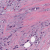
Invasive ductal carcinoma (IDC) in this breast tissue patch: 1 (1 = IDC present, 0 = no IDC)